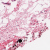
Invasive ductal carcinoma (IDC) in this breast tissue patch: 0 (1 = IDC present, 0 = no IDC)